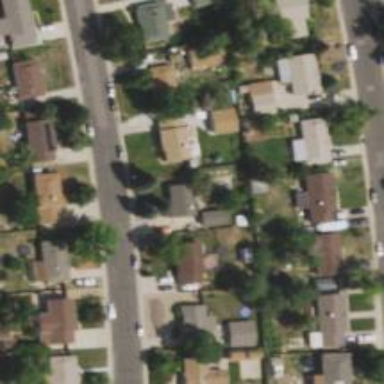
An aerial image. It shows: Neighborhood.